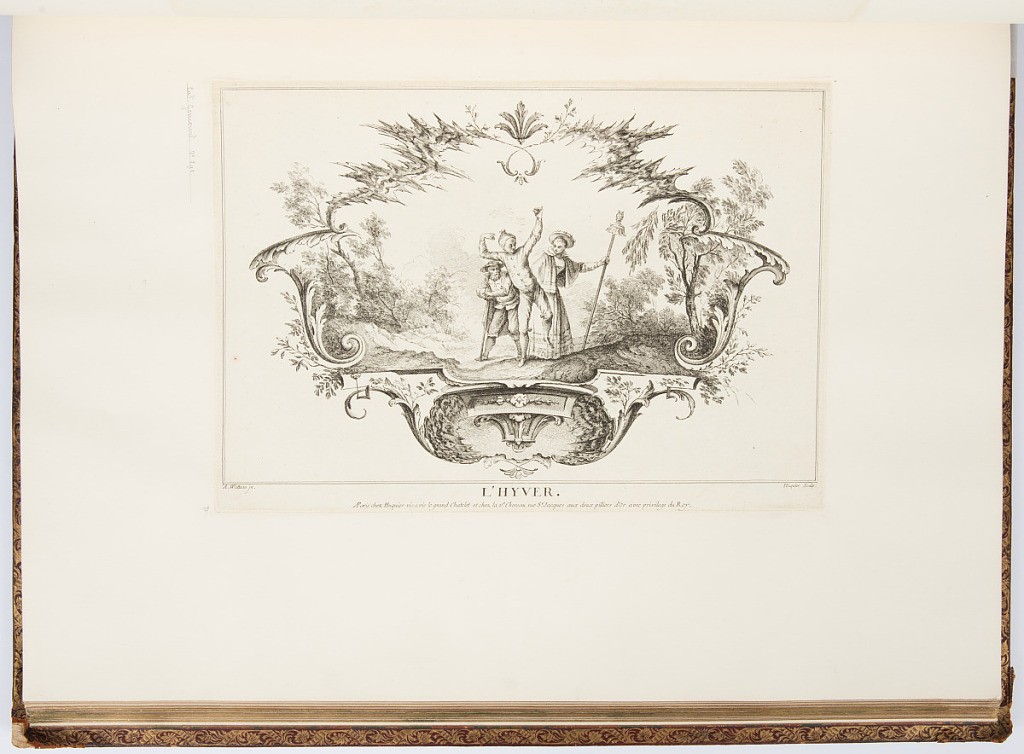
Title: L'HYVER
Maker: Antoine Watteau, French, 1684–1721
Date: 1723-1735
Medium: Etching on laid paper
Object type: Bound print
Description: Vignette of three figures in a landscape: an older man, a young man in a jester outfit, and a woman elegantly dressed and holding a staff with a jester's head. The scene is framed by ornament including ice, scrolls, branches, and a cartouche. The plate is signed.